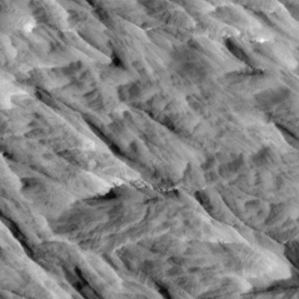
Label: non_frost